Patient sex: M
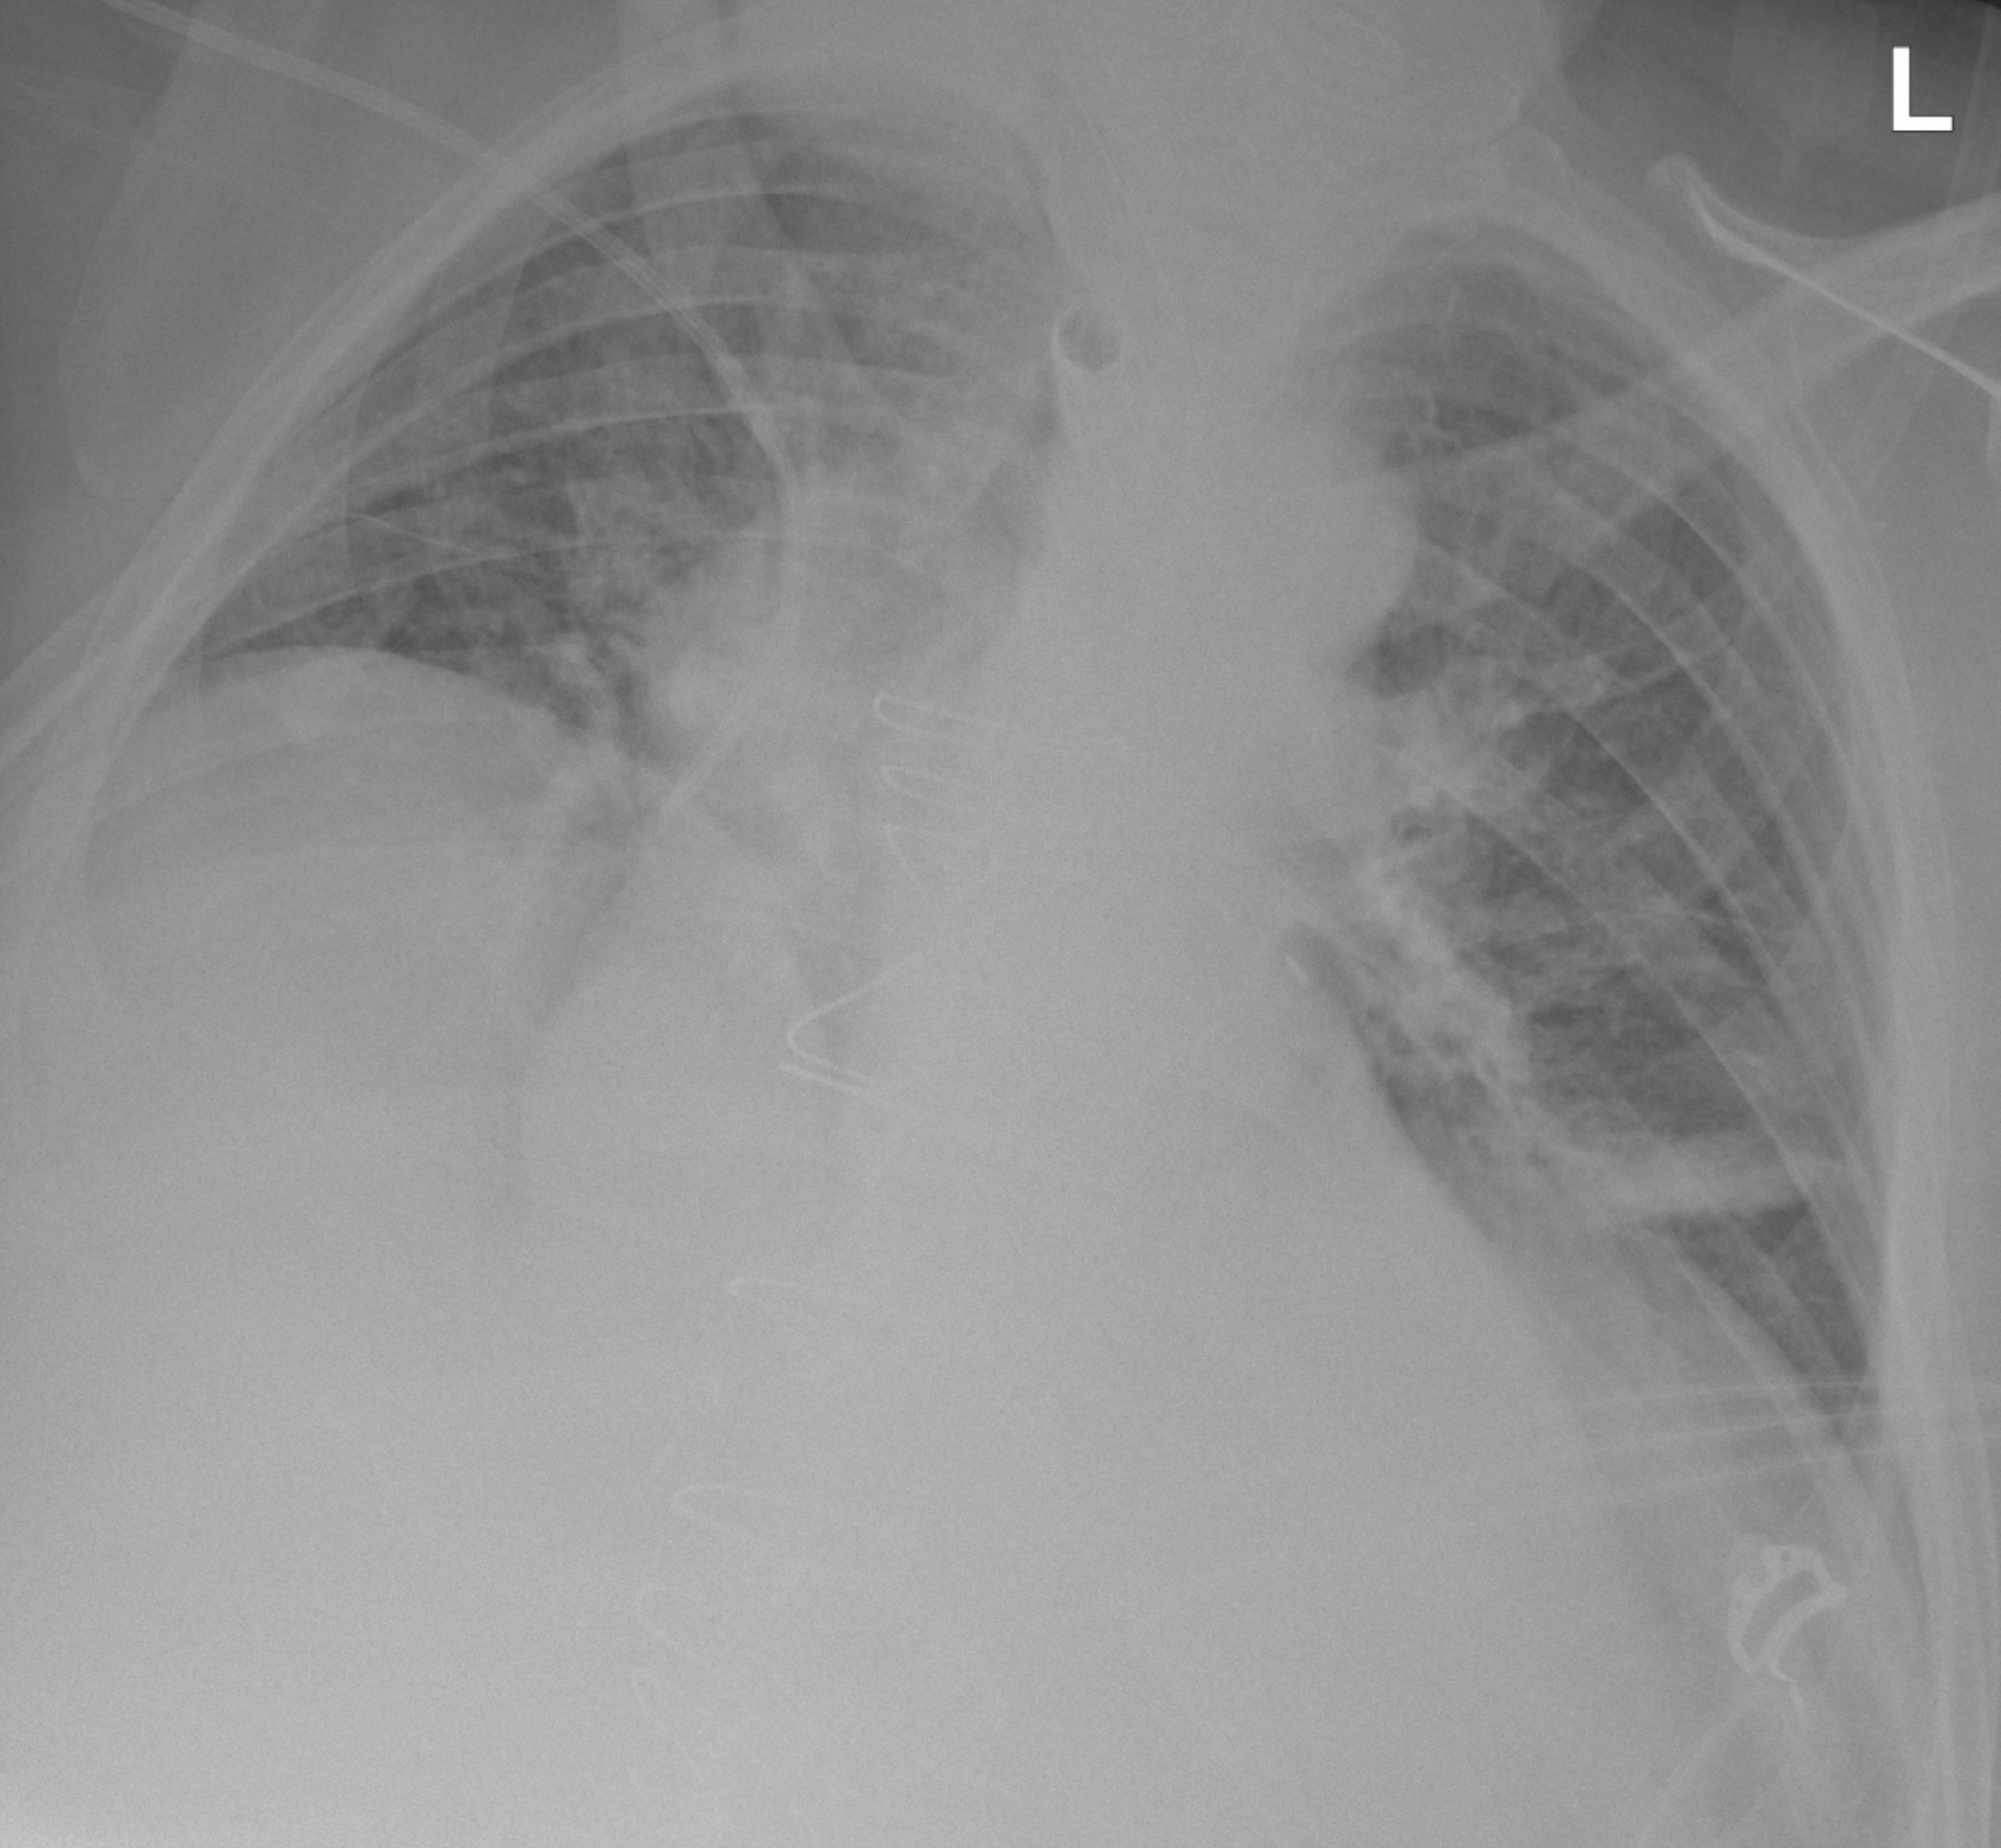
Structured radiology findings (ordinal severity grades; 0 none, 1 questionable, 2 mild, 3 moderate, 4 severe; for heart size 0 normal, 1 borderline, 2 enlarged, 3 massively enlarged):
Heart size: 2
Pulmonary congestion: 2
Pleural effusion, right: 0
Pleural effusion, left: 0
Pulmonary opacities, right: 1
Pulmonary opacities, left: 1
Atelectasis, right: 2
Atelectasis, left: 2